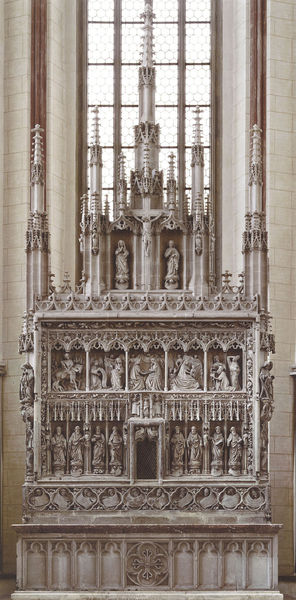
Titel: Hochaltar mit rückwärtigem Sakramentshaus in der Pfarrkirche St. Martin in Landshut
Standort: Landshut, St. Martin (EU - D - Bayern)
Schlagwörter: menschen, fenster, licht, marmor, säulen, tür, alt, johannes, stein, kirche, sitzend, stehend, innen, gotik, farbig, kerze, steinmetz, foto, kreuz, religion, türme, dom, altar, kathedrale, sims, skulpturen, jesus, kruzifix, heilige, opfer, maria, christentum, elfenbein, kriche, apostel